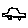
Label: car